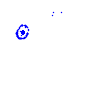
Particle: pion